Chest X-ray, AP view. Patient: 57 years old, sex M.
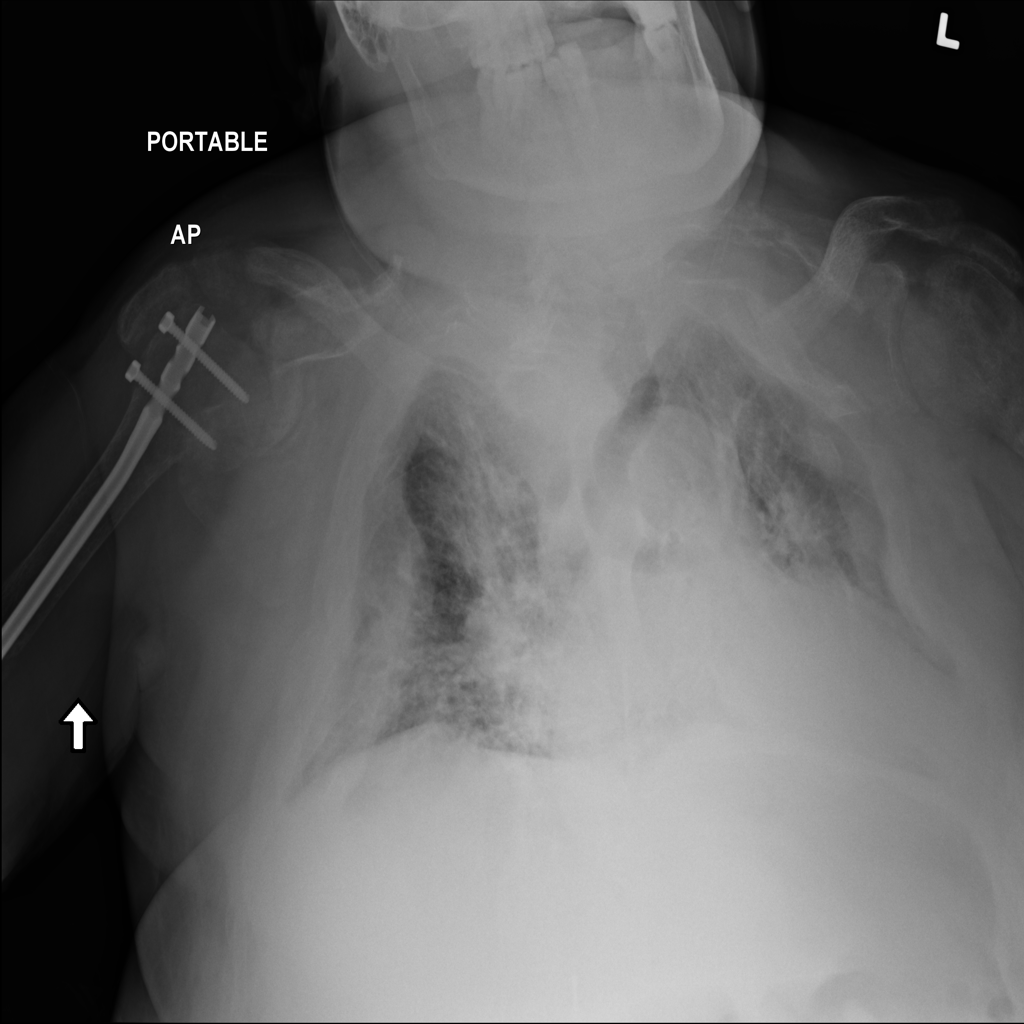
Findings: Infiltration, Pleural_Thickening